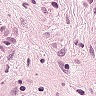
Metastatic tissue present: yes